Question: I'm having a bit of trouble with dates. I've read a lot about it and it seems pretty common that dates format weird.
What's happening with mine is when I bring data from an xlsx file or csv file into my own workbook (via a vba load macro) the dates become formatted as text. The load macro just opens the desired file, copies and pastes all rows into the current book, then closes that file.
I checked my source file, all dates are formatted correct - dd/mm/yyyy and display correctly in the source xlsx and csv files. When I bring the data in, the dates become formatted as text and all you see is for example: '40246' which is really: '09/03/2010'.
I checked my file, they are all stored as date. I've tried to formatted as number, text, special, all variations, and then changing back to date and nothing happens.
each cell in the column (it's only 1 column) has the green error indicator, and the info says "this cell is formatted as text or preceded by an apostrophe", but it's neither. I made sure there no apostrophe in my excel or the source. but, if i click "Convert to number" on that error, and then change the formatting back to date, it fixes.
I'd like to do that in code, take the entire column, convert to number, and then change to date. but I can't seem to figure out how to do that.
I've tried changing the format, like: 'ActiveCell.numberformat = "0.00"' (I just tried with 1 cell for practise) but that didn't clear the error, and when I changed it back to date nothing happened. I tried recording a macro of me clicking "Convert to number" in the error box but there was nothing in the code. Is there a vba command for fixing errored cells? I know theres an 'iserror' (or something like that) function to tell if the cell has an error but I don't know what command to use to actually fix the error.
Any suggestions?
If I highlight the entire column, and click "Convert to number" in the error, it converts the entire column, at which point I can convert to date which fixes it, so thats what I'd like the macro to do.. I don't want to have to run over and fix it every time a user has that issue (and I don't feel confident I could have them do it themselves, whixch would really be the easiest)

notice the little green indicator, and there it says "convert to number" which I can do and then change format to date after, but it's weird how there's no code in the recorded macro when I click convert to number.
## Edit
loading code:
'''
openfnameandpath = Application.GetOpenFilename(Title:="Select File To Be Opened") 'get file path
dim openfnameandpath as string
dim loadworkbook as workbook
dim numrows as long, numcols as long
openfnameandpath = Application.GetOpenFilename(Title:="Select File To Be Opened") 'get file path
Set loadWorkbook = Workbooks.Open(openfnameandpath)
loadWorkbook.Sheets(1).Activate 'in case a different sheet was active
numrows = Cells.find("*", [A1], , , xlByRows, xlPrevious).Row
numcols = Cells.find("*", [A1], , , xlByColumns, xlPrevious).Column
loadWorkbook.Sheets(1).Range("A1", Cells(numRows, numCols)).Copy Sheets(1).Cells(1, 1) =
loadWorkbook.Close False
'''
I cut it down to that and the problem still exists.
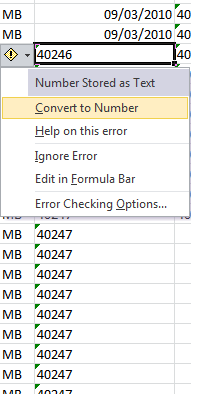
Answer: Select your cells and run:
'''
Sub DateFixer()
Dim r As Range, d As Date, v As String
For Each r In Selection
v = r.Text
d = CDate(CLng(v))
r.Clear
r.NumberFormat = "dd/mm/yyyy"
r.Value = d
Next r
End Sub
'''